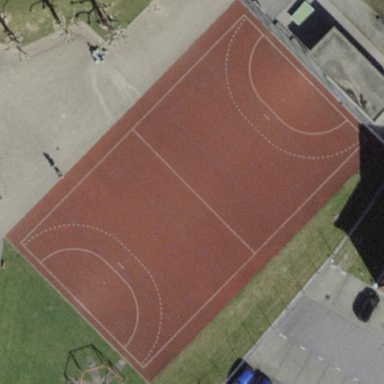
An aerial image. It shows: Multi-sport pitch for leisure activities.